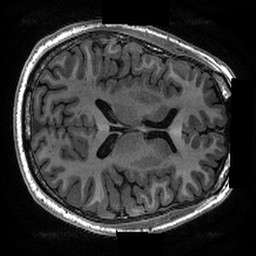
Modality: T1w
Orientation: axial
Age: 47
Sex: male
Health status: healthy
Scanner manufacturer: ge
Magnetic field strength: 3 T
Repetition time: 0.006652 s
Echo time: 0.002928 s